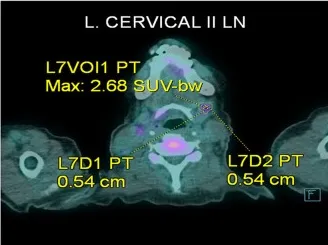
Key investigations performed. (C) Positron emission tomography and computed tomography (PET-CT) showed lymphadenopathy over cervical, bilateral axillary, mediastinal, hilar, porta hepatis, and peripancreatic areas.
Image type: radiology (pet)